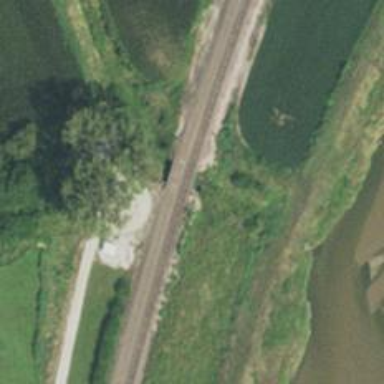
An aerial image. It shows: Railway bridge.